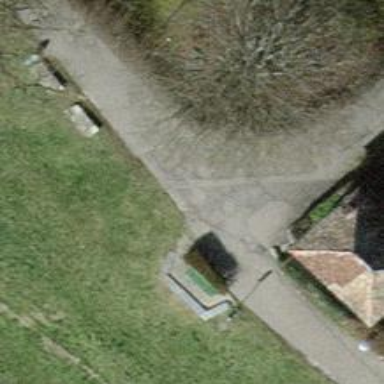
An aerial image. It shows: Viewpoint with bench for relaxing and enjoying the scenery.